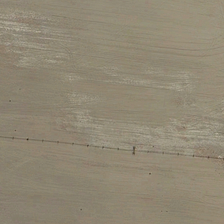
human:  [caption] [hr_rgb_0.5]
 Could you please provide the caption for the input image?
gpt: it is a piece of khaki bareland .

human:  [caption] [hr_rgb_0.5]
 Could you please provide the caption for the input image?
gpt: it is a piece of khaki bareland .

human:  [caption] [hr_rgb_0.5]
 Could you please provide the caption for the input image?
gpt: it is a piece of khaki bareland .

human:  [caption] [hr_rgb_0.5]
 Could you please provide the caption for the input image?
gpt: it is a piece of khaki bareland .

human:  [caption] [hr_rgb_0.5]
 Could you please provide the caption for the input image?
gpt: it is a piece of khaki bareland .